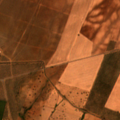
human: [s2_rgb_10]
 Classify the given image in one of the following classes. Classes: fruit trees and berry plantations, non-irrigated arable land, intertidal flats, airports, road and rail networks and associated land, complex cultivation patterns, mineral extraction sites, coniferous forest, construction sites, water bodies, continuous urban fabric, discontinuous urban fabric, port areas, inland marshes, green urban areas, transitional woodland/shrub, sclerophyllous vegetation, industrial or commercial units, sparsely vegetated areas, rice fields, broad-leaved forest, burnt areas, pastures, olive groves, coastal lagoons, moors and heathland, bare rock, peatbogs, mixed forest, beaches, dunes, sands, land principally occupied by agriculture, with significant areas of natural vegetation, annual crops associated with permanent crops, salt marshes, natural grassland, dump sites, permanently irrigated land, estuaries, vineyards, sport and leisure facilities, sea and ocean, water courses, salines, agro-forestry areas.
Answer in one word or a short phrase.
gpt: non-irrigated arable land, permanently irrigated land, olive groves, agro-forestry areas